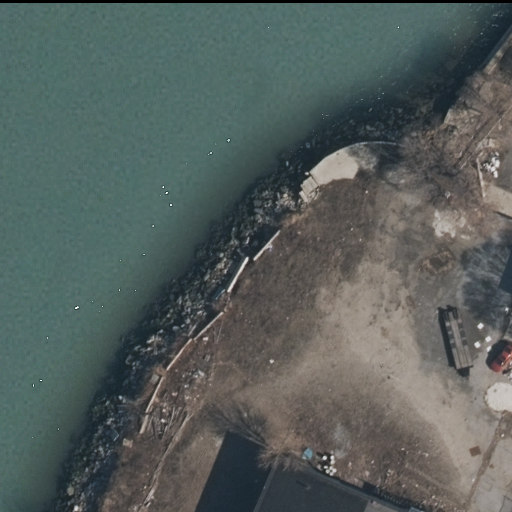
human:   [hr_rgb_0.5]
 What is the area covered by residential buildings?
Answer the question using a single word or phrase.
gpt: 163m2

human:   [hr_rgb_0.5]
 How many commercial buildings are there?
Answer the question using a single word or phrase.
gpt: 0

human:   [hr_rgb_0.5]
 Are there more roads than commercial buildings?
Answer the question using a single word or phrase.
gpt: yes

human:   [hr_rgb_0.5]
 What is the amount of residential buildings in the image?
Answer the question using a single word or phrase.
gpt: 1

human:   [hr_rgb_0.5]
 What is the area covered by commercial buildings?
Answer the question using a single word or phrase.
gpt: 0m2

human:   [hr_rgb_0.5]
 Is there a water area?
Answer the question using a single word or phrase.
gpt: yes

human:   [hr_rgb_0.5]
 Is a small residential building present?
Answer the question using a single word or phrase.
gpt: no

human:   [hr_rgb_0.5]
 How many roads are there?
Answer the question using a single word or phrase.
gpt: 4

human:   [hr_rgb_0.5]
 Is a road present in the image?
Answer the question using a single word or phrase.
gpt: yes

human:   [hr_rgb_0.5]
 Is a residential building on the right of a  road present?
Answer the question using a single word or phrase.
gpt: no

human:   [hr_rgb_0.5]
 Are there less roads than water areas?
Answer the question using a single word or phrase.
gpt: no

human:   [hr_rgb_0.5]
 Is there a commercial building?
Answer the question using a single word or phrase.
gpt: no

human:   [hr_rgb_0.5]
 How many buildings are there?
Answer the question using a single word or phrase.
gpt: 1

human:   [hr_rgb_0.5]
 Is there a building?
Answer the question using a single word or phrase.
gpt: yes

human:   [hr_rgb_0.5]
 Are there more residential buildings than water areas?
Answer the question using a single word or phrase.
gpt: no

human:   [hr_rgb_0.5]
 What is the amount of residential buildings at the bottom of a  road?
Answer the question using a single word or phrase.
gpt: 1

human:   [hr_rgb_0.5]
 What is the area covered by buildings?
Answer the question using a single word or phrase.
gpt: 163m2

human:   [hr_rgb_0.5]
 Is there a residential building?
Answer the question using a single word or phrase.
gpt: yes

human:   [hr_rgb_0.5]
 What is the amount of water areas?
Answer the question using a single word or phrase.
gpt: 1

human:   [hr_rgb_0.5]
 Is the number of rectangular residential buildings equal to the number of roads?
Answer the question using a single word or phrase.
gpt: no

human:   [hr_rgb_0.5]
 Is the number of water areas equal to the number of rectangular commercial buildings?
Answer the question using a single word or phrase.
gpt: no

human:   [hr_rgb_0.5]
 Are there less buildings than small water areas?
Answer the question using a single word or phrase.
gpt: no

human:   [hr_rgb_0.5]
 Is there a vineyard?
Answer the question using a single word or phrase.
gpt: no

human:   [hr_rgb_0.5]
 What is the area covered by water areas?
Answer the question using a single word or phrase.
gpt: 4887m2

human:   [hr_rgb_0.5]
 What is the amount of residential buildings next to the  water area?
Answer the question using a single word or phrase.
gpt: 1

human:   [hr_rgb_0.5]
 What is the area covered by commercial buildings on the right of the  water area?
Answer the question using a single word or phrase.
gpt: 0m2

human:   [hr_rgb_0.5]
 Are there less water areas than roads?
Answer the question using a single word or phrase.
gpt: yes

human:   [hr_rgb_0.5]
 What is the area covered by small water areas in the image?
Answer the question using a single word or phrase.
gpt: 0m2

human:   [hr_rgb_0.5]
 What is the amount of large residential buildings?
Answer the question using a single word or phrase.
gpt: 0

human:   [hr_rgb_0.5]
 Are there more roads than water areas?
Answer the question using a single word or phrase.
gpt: yes

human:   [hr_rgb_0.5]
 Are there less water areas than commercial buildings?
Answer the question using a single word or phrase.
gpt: no

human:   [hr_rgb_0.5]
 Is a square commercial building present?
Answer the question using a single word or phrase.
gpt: no

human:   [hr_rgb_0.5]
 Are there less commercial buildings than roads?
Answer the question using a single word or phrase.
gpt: yes

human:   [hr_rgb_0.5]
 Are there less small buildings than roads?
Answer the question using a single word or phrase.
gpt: yes

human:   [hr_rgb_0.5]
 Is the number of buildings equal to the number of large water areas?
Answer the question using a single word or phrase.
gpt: yes

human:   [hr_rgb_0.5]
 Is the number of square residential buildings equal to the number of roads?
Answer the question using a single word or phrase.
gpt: no

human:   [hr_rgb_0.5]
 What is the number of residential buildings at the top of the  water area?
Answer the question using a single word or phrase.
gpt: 0

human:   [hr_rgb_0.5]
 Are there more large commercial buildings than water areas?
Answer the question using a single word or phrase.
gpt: no

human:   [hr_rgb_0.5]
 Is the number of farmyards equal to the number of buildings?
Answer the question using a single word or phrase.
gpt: no

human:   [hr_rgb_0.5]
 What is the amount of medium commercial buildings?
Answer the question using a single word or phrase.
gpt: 0

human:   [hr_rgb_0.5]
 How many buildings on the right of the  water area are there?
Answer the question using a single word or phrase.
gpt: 0

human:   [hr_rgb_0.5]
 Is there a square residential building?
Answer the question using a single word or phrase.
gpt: no

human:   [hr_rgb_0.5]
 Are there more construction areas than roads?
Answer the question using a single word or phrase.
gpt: no

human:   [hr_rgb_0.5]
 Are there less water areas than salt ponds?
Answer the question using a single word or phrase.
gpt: no

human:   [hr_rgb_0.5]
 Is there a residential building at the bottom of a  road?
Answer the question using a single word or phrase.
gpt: yes

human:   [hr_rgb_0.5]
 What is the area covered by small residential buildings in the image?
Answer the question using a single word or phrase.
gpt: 0m2

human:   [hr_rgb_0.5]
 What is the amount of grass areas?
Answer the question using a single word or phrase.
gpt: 0

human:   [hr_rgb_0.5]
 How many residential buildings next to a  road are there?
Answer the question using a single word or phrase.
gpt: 1

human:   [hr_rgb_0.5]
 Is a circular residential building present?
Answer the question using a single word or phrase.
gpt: no

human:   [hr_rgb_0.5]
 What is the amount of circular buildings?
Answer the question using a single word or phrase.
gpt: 0

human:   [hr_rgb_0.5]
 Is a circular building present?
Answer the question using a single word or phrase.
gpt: no

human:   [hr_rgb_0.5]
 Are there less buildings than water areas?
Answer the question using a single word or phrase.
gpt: no

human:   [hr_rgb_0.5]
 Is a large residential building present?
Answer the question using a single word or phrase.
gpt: no

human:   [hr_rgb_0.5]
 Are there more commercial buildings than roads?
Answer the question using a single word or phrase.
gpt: no

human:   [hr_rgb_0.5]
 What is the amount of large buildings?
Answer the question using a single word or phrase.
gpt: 0

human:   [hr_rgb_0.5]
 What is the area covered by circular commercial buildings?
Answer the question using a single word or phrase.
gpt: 0m2

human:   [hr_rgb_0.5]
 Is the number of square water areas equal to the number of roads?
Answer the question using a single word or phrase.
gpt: no

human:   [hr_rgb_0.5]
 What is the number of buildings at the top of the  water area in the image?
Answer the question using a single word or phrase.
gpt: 0

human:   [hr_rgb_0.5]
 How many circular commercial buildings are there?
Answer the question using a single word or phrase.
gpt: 0

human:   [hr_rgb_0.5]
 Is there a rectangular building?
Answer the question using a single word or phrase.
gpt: yes

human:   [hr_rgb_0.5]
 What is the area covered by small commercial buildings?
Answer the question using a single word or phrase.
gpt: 0m2

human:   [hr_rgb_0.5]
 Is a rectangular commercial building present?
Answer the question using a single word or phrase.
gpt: no

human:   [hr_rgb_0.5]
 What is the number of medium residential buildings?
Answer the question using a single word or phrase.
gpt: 1

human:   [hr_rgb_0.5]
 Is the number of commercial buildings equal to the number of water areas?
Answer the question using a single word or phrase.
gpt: no